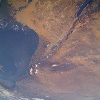
Label: land